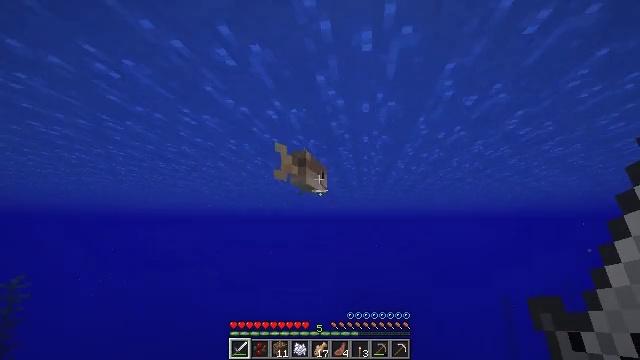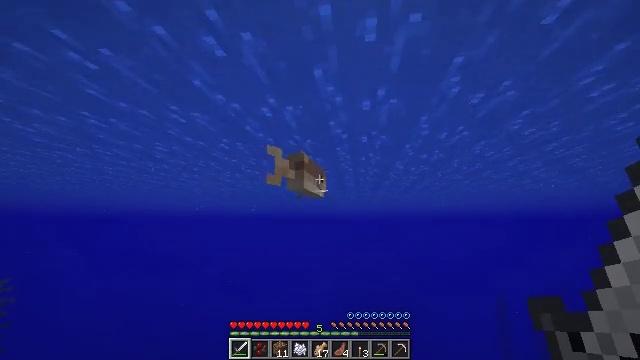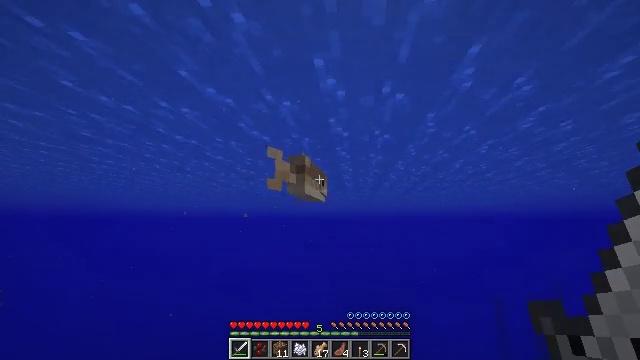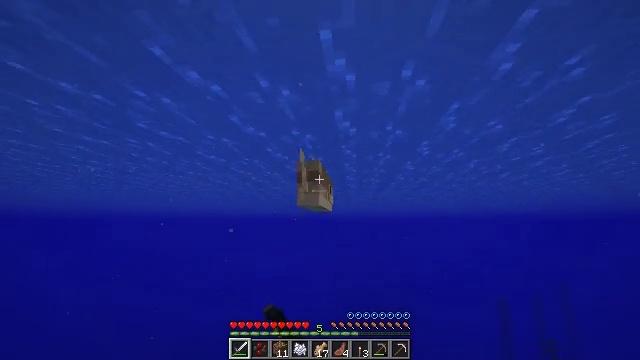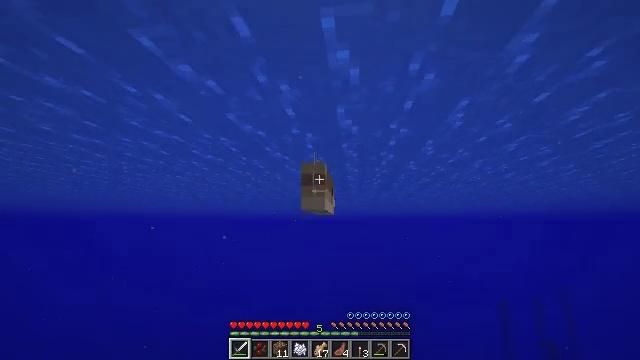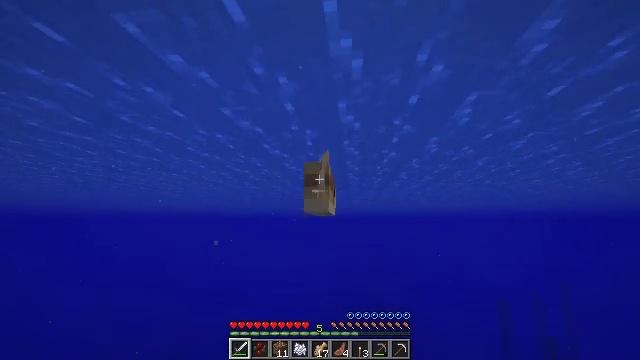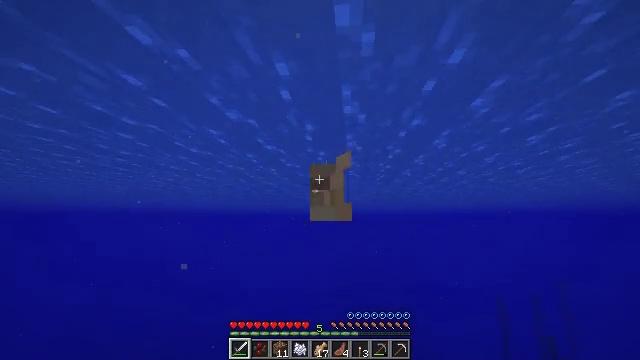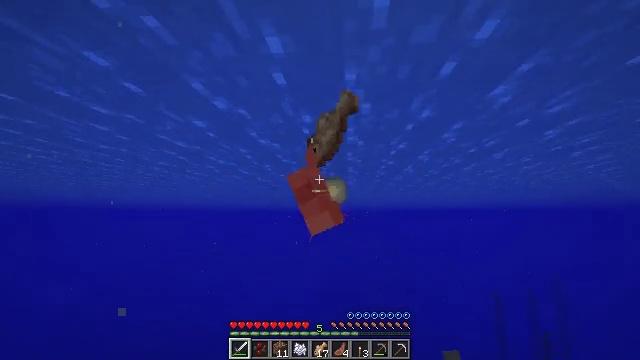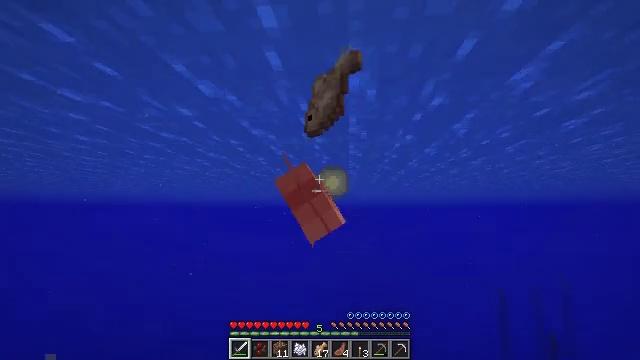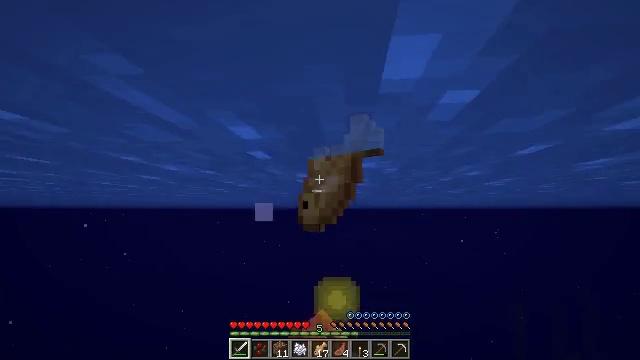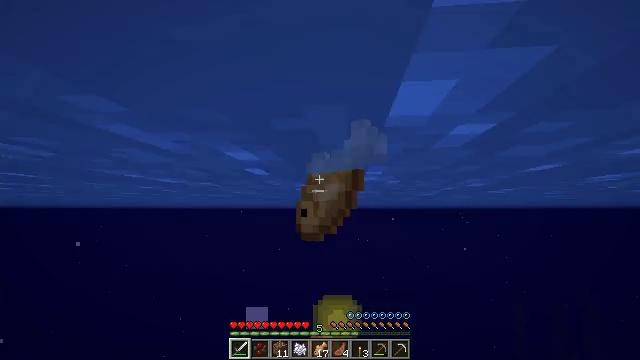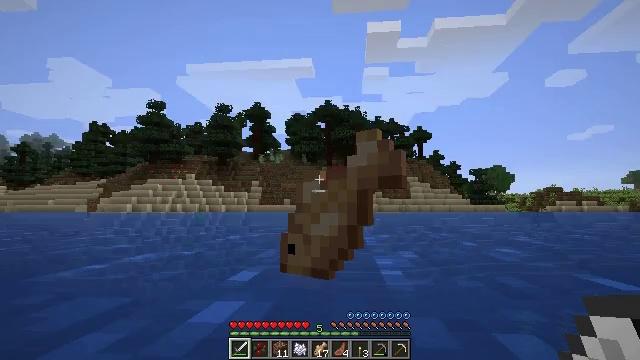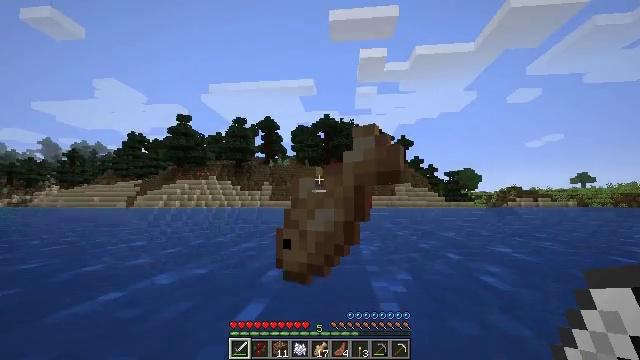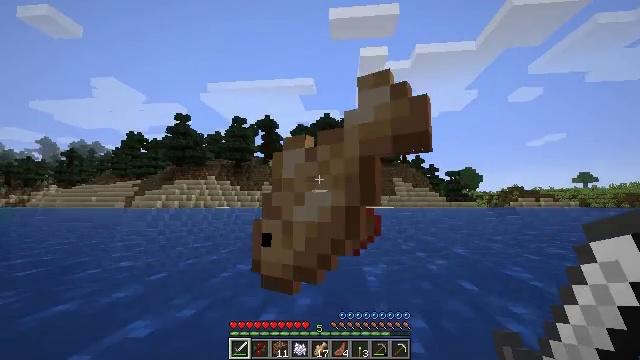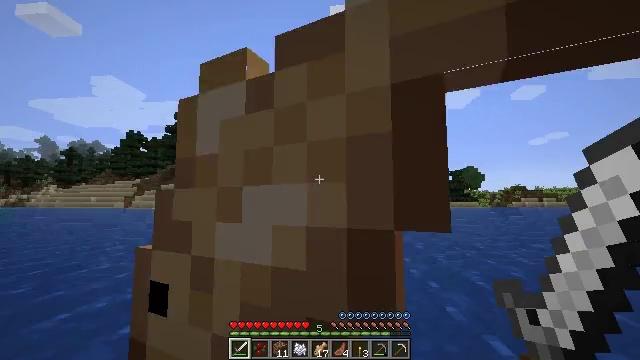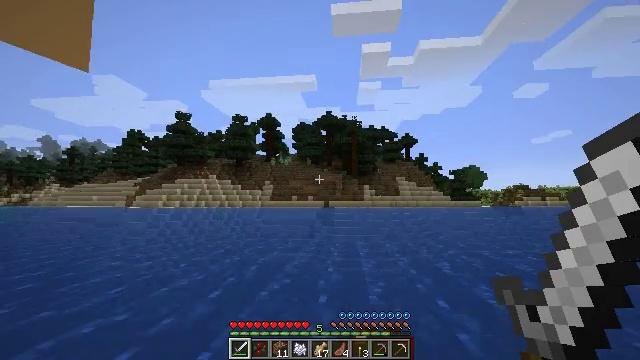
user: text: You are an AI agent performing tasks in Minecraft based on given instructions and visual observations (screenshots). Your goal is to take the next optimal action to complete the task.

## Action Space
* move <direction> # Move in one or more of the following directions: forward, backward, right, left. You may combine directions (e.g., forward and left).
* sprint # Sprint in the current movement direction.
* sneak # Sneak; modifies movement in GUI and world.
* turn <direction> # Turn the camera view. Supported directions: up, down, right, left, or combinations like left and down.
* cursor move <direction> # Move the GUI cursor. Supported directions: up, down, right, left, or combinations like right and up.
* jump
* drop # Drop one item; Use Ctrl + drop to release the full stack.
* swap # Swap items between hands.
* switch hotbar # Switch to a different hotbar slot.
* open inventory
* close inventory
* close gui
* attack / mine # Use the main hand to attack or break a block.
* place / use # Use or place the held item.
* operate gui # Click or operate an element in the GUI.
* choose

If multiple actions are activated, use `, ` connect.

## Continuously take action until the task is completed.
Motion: motion action
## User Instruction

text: Catch and defeat a cod.
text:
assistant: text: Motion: move forward, turn right
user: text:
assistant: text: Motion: move forward, attack / mine
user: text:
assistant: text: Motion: move forward, attack / mine
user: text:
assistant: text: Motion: move forward, attack / mine
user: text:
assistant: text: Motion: move forward
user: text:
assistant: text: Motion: move forward
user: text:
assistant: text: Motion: move forward
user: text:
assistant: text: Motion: move forward, turn down
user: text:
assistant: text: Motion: move forward
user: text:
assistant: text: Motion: move forward
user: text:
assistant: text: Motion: move forward, jump
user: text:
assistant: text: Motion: move forward, jump
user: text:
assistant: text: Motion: move forward, jump
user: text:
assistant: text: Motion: move forward, jump
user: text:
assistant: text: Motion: move forward, jump
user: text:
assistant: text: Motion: move forward, jump
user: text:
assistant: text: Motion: move forward, turn left, jump
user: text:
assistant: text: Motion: move forward, turn left and down
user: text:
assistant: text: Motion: move forward, turn left and down
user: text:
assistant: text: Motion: move forward, turn left and down
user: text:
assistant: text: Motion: move forward, turn left and down
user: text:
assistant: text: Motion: move forward, turn left and down
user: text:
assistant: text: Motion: move forward, turn left and down
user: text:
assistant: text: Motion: move forward
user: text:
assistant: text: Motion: move forward
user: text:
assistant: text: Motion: move forward
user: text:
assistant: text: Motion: move forward
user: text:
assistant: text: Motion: move forward
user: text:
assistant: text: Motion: move forward, turn down
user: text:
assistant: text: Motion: move forward, turn left and down